Current action and preconditions to check: trajectory_clear

Your task: For each precondition in the list above, predict whether it will hold at this action.

Consider the current scene as observed from the mobile robot's camera, and analyze the predicted future states of all dynamic agents (e.g., people, animals, vehicles, or any moving entities) within the NEXT SECOND.

IMPORTANT: Only answer "very likely" if you are absolutely certain—based on strong, clear evidence—that a dynamic agent will violate the precondition in the predicted future state. Do NOT answer "very likely" for unlikely, ambiguous, or low-probability risks.

Ask yourself for each precondition: Is there a high probability, with clear and convincing evidence, that the predicted future states of any dynamic agent will interfere with the predicted future state of the currently executing action within the NEXT SECOND, causing that precondition to fail?

Assess the risk level based on these predictions. Use "likely" or "very likely" if motions create a clear risk of interference.

Use "neutral" or "improbable" if agents are nearby but their predicted paths are clearly diverging or non-conflicting.

Failure Risk Categories: "very improbable", "improbable", "neutral", "likely", "very likely"

Answer Format: Output ONLY the probability_of_failure value from these categories: "very improbable", "improbable", "neutral", "likely", "very likely"

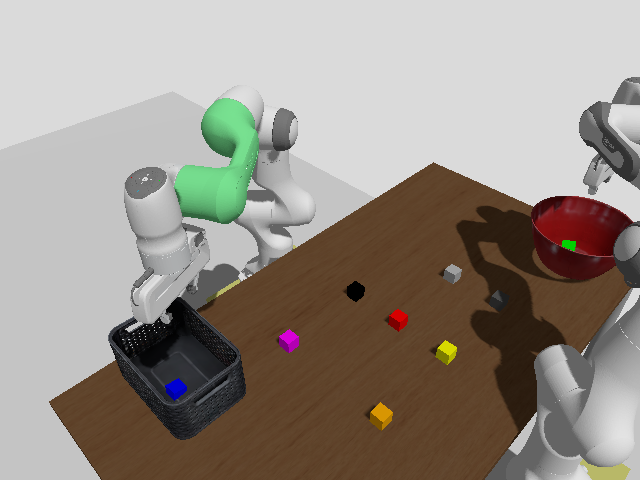

Answer: very improbable